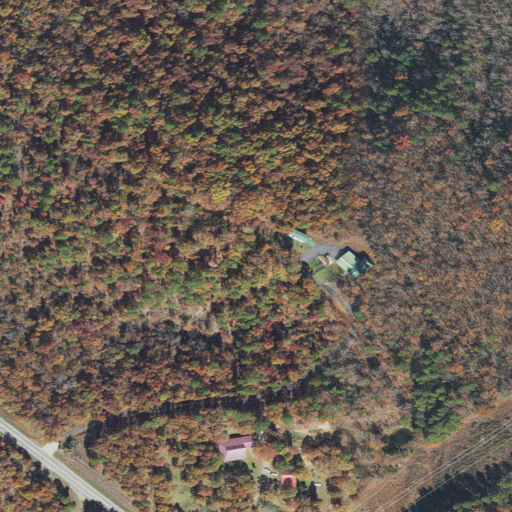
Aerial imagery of mountain in Arkansas named Watson Hill containing deciduous forest, mixed forest, pasture, open development, grassland, low intensity development, shrub, and medium intensity development